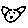
Label: cat